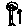
Label: tree